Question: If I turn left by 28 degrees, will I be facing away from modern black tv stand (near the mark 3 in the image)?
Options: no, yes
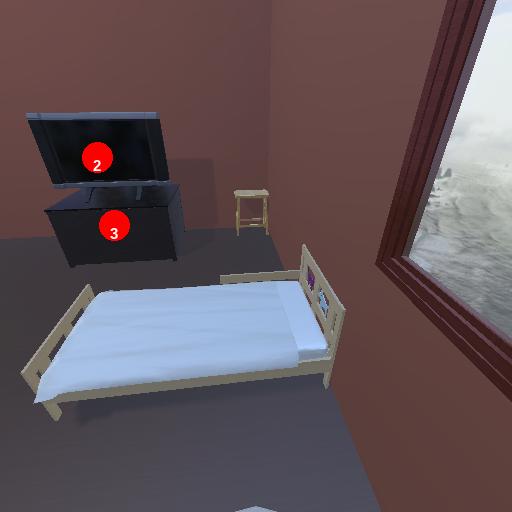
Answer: no